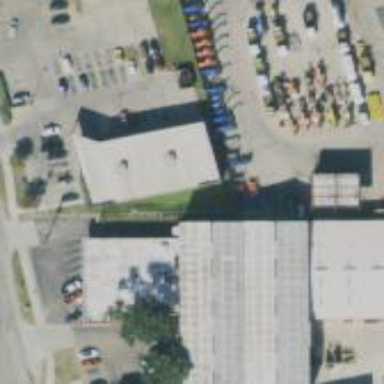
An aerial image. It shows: Warehouse.